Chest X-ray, PA view. Patient: 38 years old, sex F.
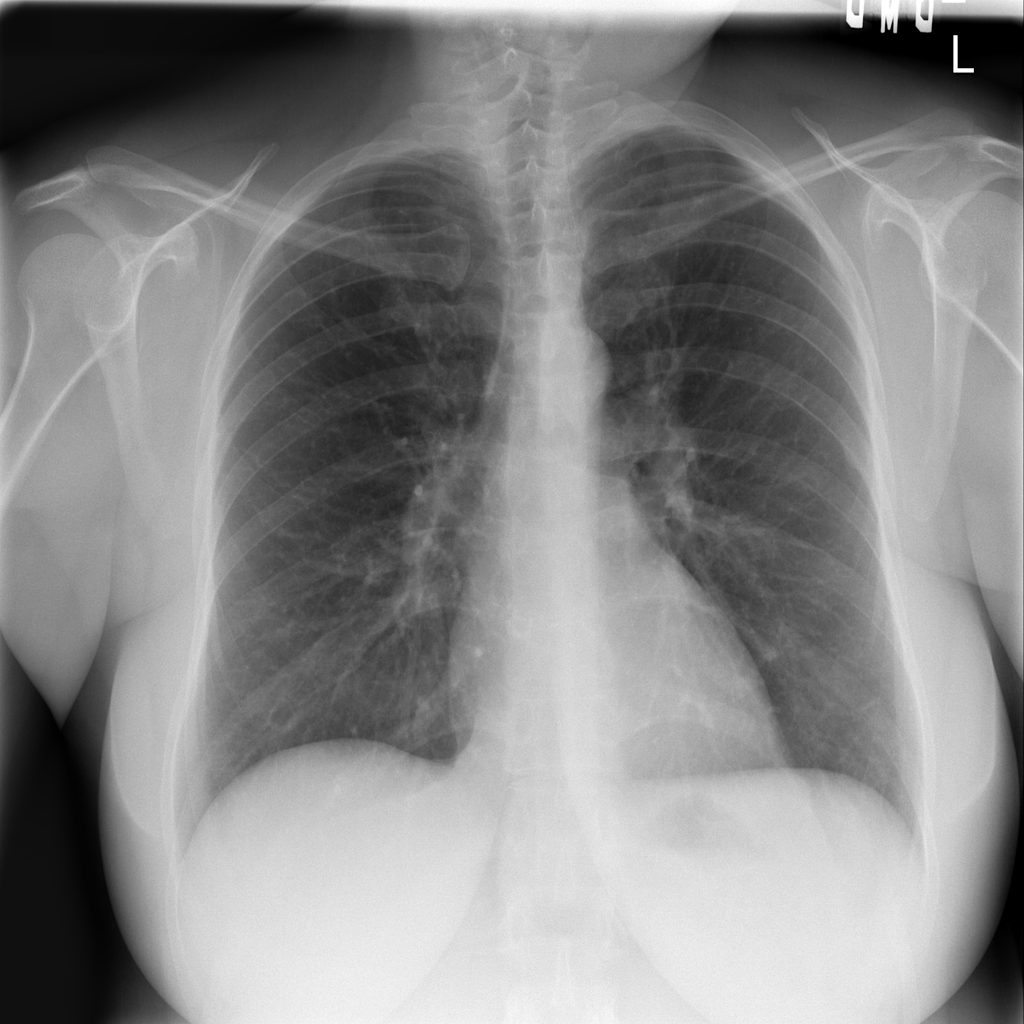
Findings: No Finding